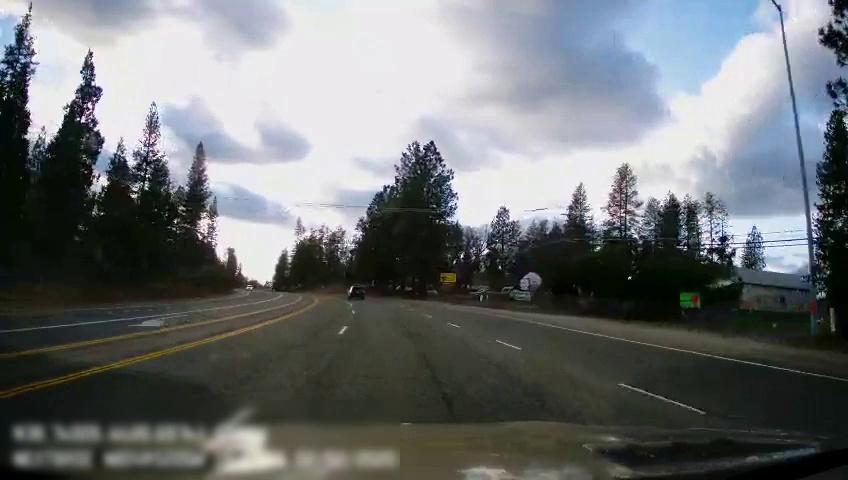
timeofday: Day
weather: Cloudy
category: Drivable Space
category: Vehicles | SUV
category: Vehicles | SUV
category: Lanes | Alternate Lane
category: Lanes | Opposite Lane
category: Lanes | Alternate Lane
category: Lanes | Current Lane
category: Lanes | Current Lane
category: Lanes | Alternate Lane
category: Traffic | Signs
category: Traffic | Signs
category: Traffic | Signs